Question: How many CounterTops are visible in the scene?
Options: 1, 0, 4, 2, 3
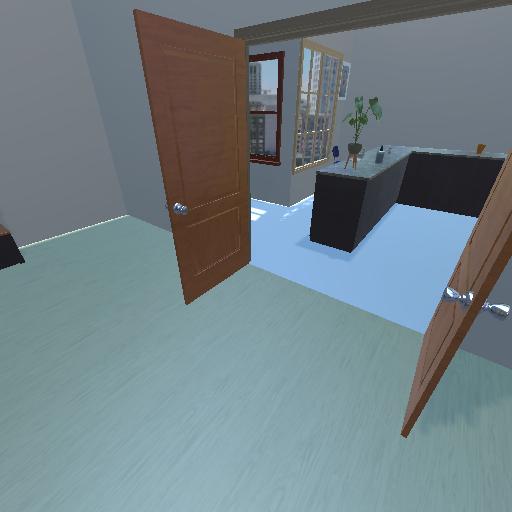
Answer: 1